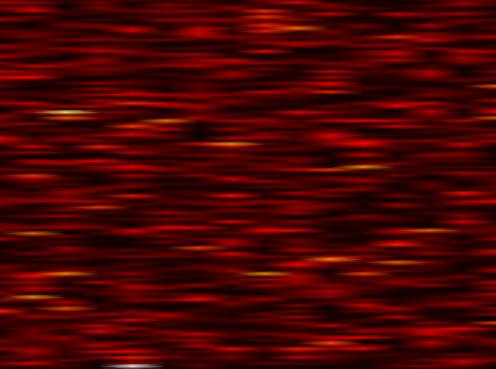
Label: UFMC